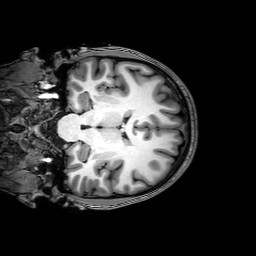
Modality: T1w
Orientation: coronal
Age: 20
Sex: female
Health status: healthy
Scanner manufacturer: philips
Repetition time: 0.00821 s
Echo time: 0.00376 s